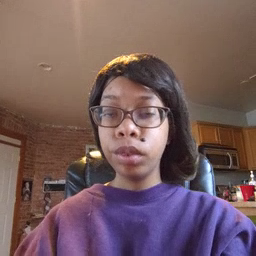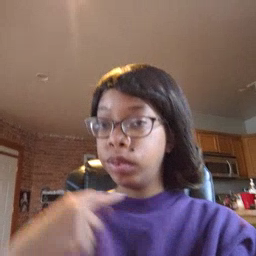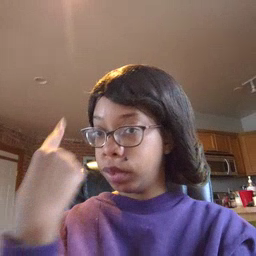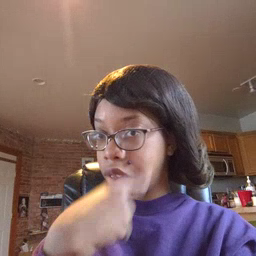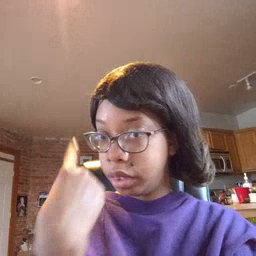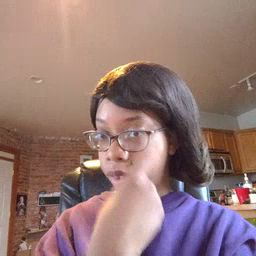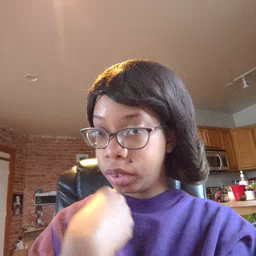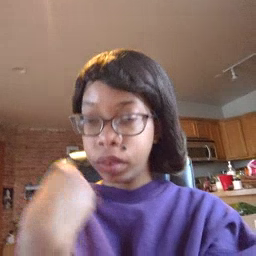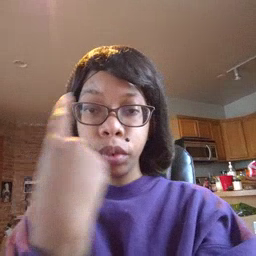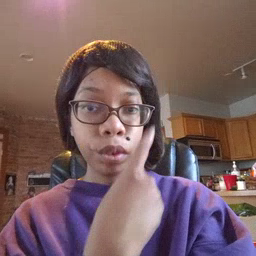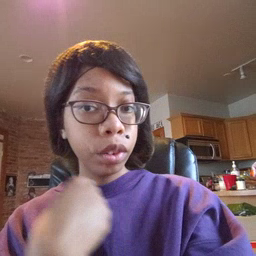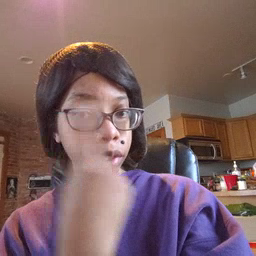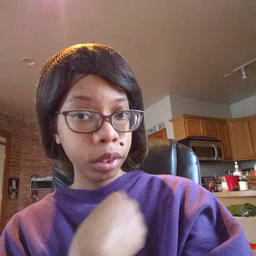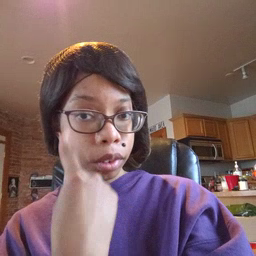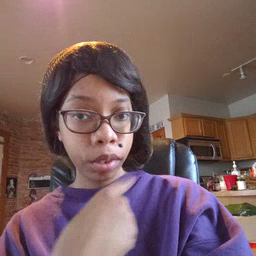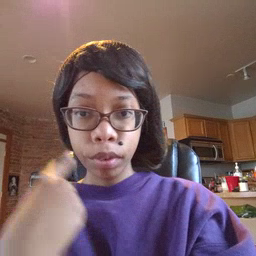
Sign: face